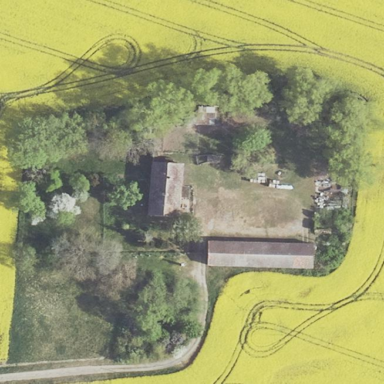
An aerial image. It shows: Farmyard area.